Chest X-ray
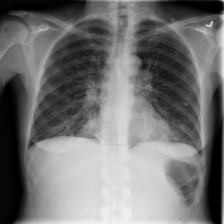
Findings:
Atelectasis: negative
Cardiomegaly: negative
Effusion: negative
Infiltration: negative
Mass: negative
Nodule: positive
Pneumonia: positive
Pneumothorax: negative
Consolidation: negative
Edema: negative
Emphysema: negative
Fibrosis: negative
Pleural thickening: negative
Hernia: negative